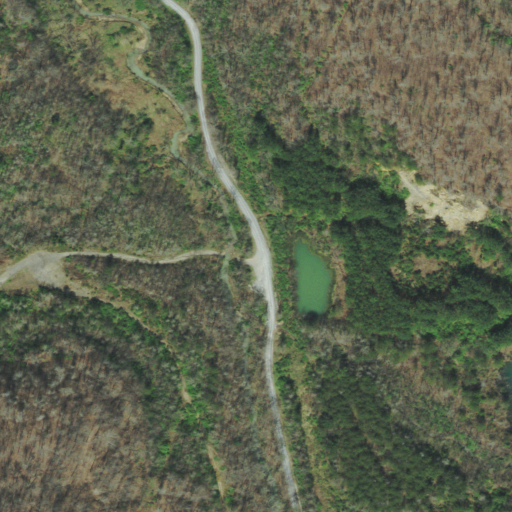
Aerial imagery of valley in Tennessee named Board Tree Hollow containing deciduous forest, mixed forest, open development, evergreen forest, and low intensity development